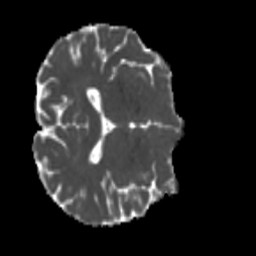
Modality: MD
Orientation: axial
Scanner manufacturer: siemens
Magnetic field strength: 3 T
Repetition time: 4 s
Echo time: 0.0594 s